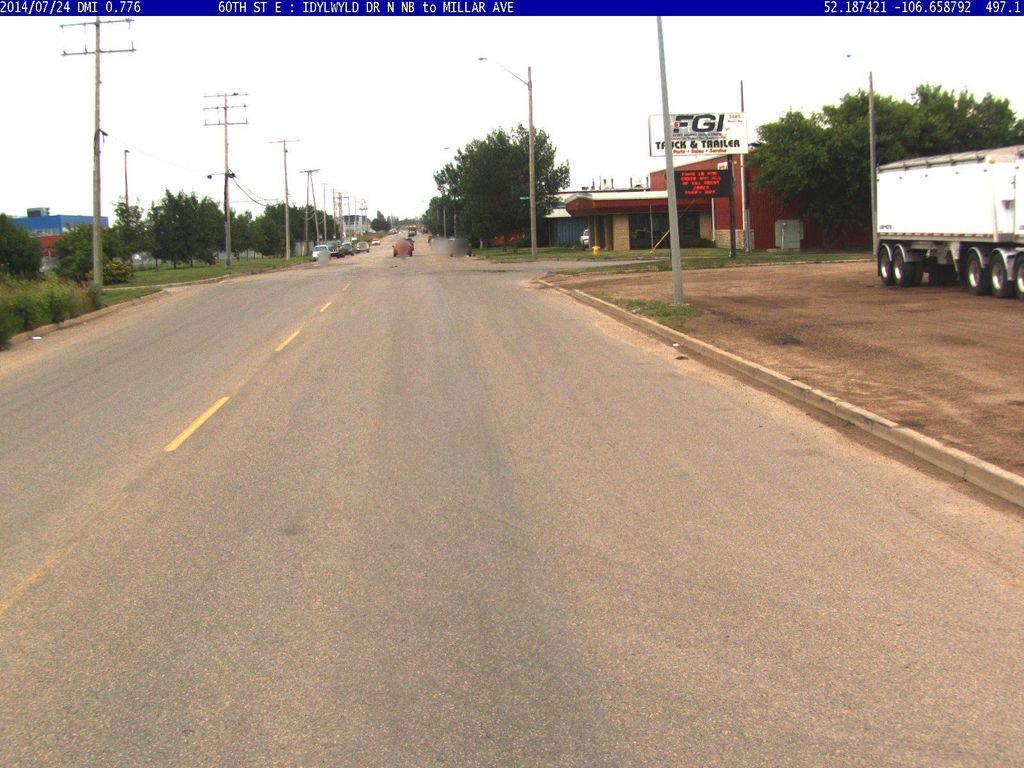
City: saskatoon